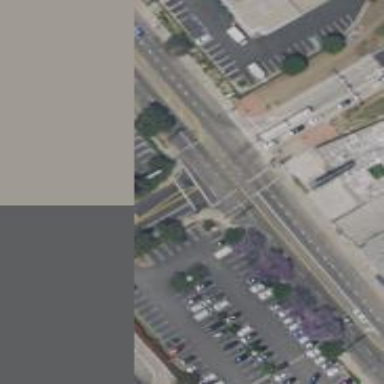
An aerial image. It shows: Footway with asphalt surface and crossing.